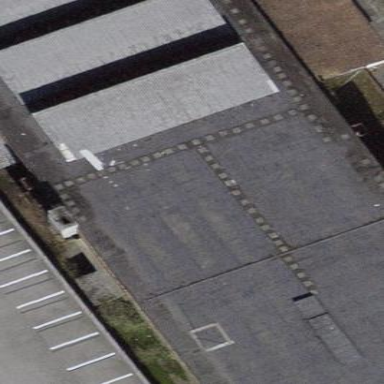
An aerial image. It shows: Parking building.